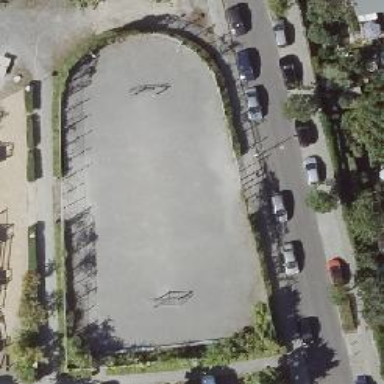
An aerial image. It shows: Soccer pitch with fine gravel surface for leisure sports on land.